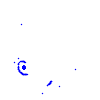
Particle: pion